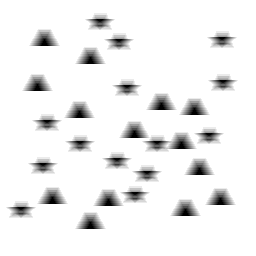
Squares: 0
Triangles: 14
Stars: 14
Total shapes: 28